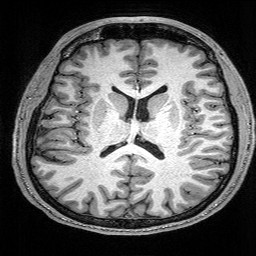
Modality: T1w
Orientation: coronal